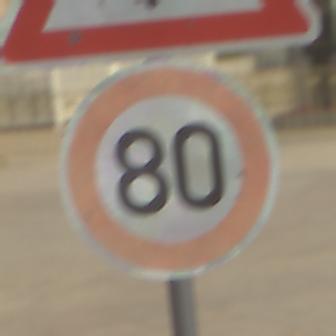
Verkehrszeichen: Geschwindigkeit80
Zusatzzeichen oben: SchneeOderEisglaette
Umgebung: Outdoor, Suburban
Tageszeit: MorningAfternoon
Wetter: Clear
Licht: Natural
Jahreszeit: NotSpecified
Kontrast: HighContrast